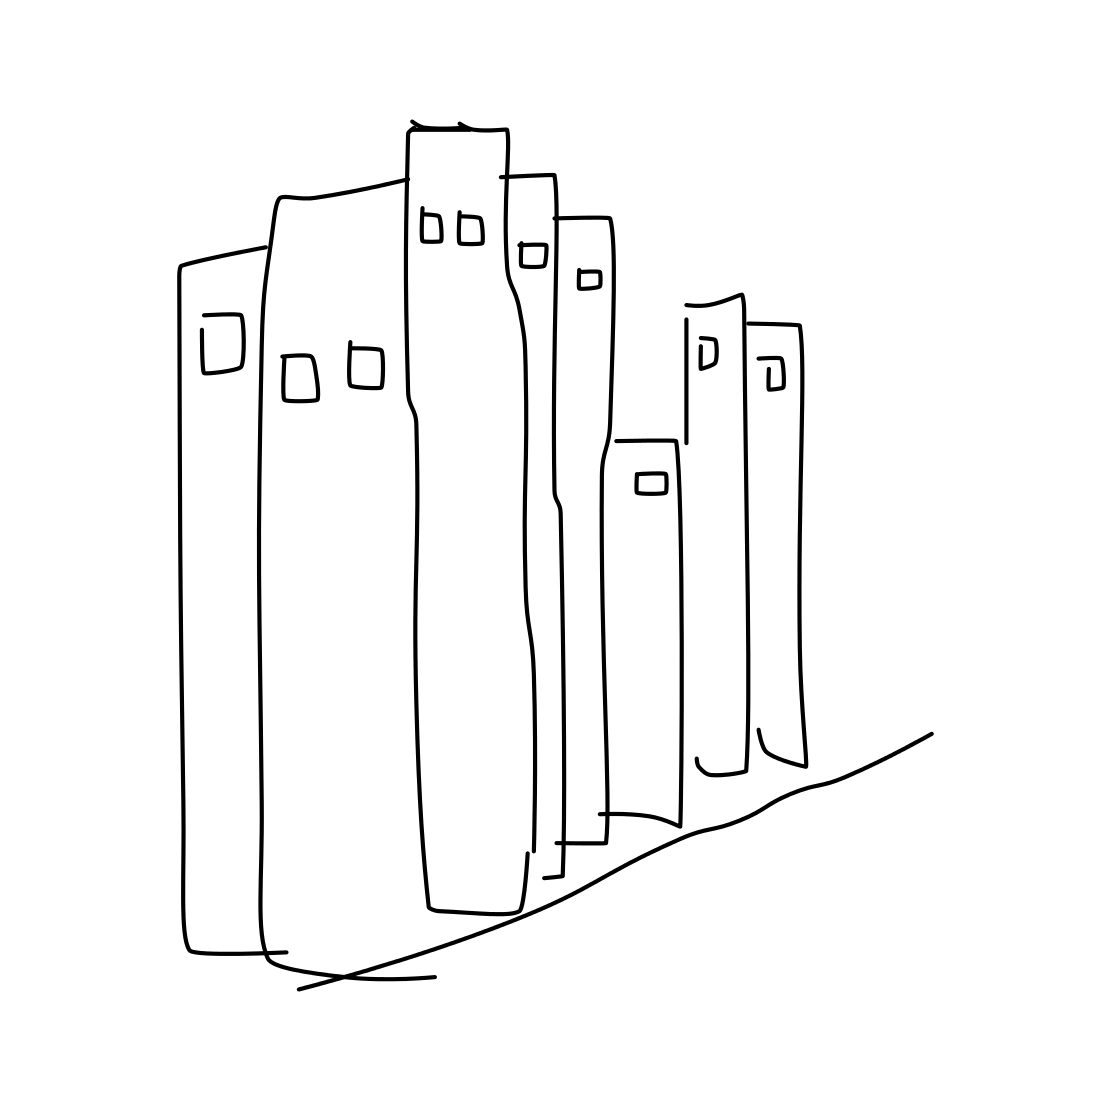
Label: skyscraper